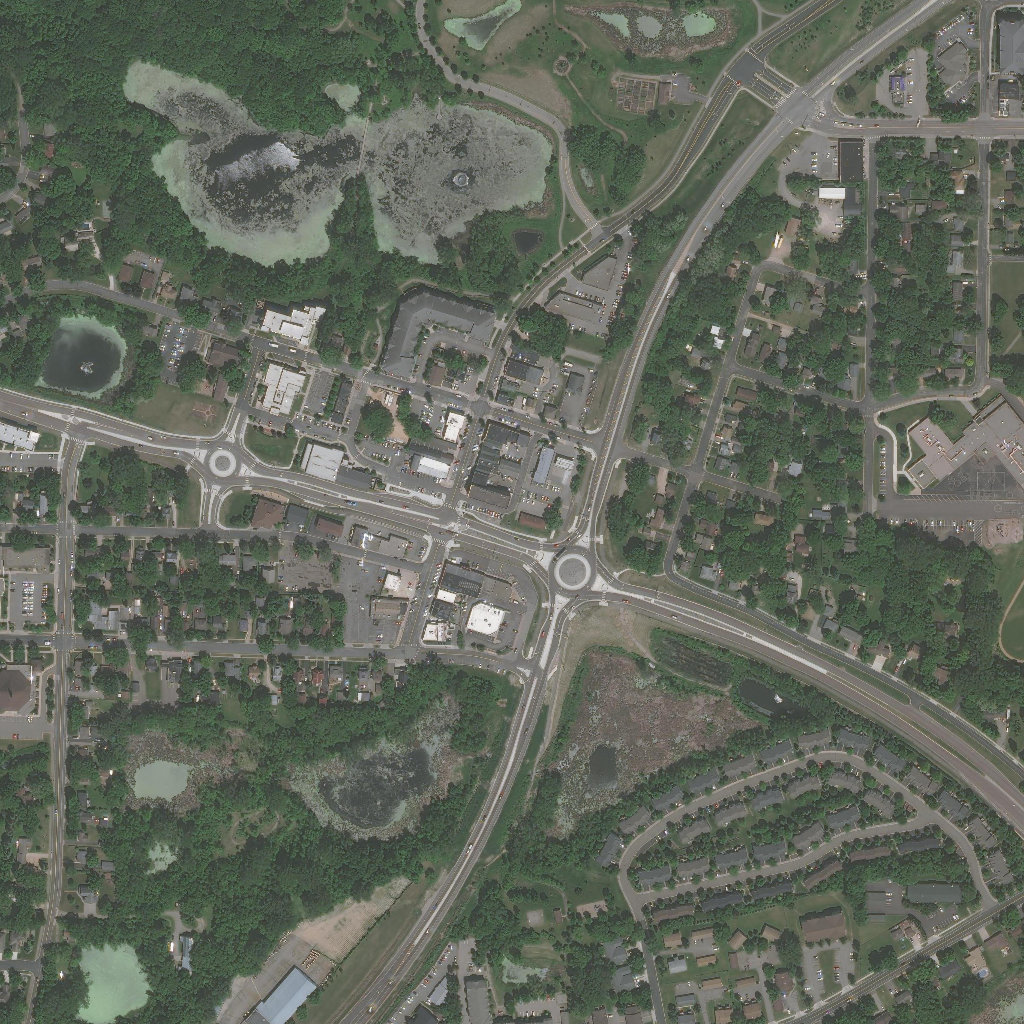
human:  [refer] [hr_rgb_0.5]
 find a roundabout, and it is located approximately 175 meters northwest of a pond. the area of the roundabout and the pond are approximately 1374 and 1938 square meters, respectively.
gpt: <box>[[53, 53, 58, 58, 0]]</box>

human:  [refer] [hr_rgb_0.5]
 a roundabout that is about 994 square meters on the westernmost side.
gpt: <box>[[19, 42, 23, 47, 0]]</box>